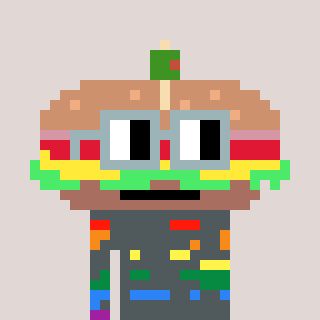
a pixel art character with square dark gray glasses, a sandwich-shaped head and a darkbrown-colored body on a warm background